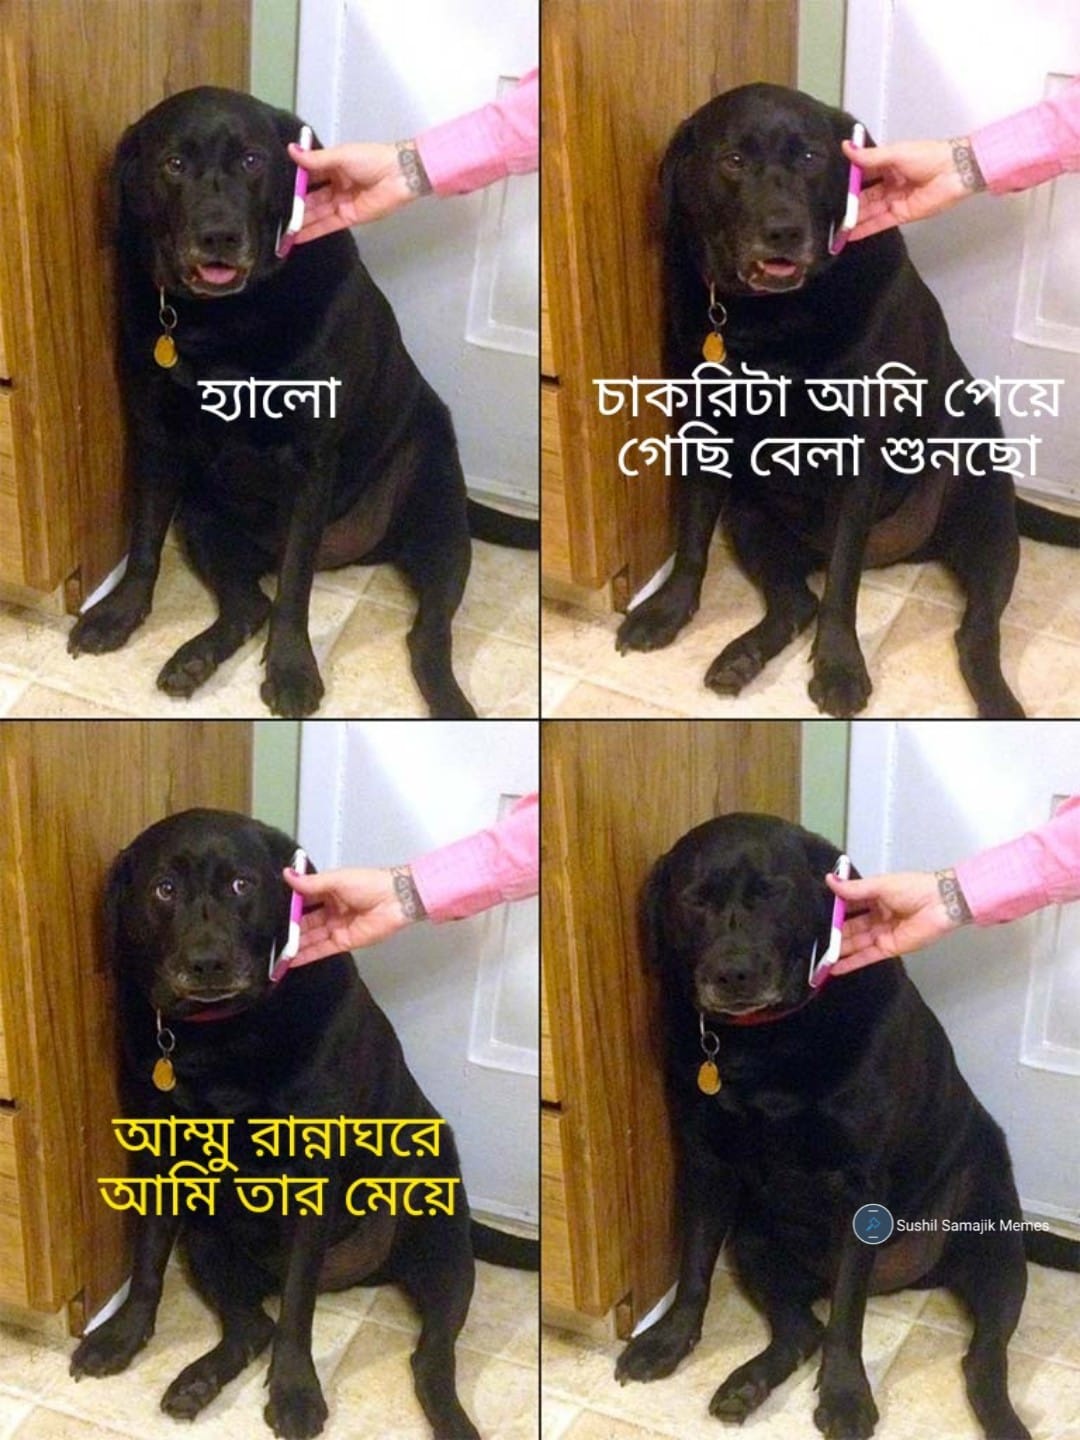
Caption: হ্যালো    চাকরিটা আমি পেয়ে গেছি বেলা শুনছো     আম্মু রান্নাঘরে আমি তার মেয়ে
Label: non-hate